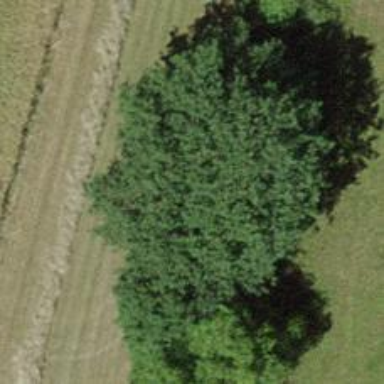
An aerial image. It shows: Row of trees in natural setting.